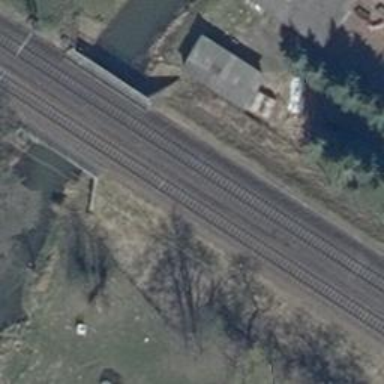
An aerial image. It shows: Railway track with contact lines for electrification.